Field crop: tomato
Growth stage: 2
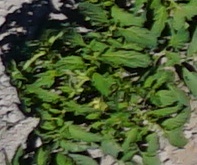
Species: tomato